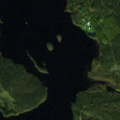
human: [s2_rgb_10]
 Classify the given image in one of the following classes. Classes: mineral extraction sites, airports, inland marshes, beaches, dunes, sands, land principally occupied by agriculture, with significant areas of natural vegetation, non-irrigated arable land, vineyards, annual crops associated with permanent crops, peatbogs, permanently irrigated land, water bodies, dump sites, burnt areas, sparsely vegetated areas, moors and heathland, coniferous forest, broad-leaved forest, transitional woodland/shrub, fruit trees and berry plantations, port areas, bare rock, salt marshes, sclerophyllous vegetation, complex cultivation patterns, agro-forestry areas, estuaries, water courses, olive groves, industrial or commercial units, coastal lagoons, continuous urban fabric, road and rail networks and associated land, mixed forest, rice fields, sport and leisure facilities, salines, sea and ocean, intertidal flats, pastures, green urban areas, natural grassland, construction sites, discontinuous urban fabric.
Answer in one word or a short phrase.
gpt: coniferous forest, water bodies